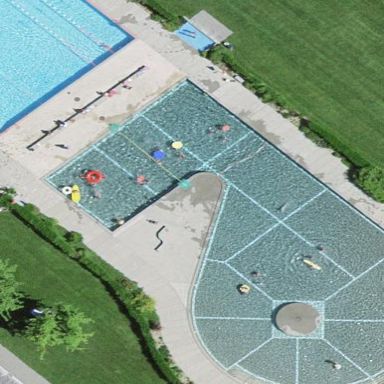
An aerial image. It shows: Swimming pool located in leisure land.